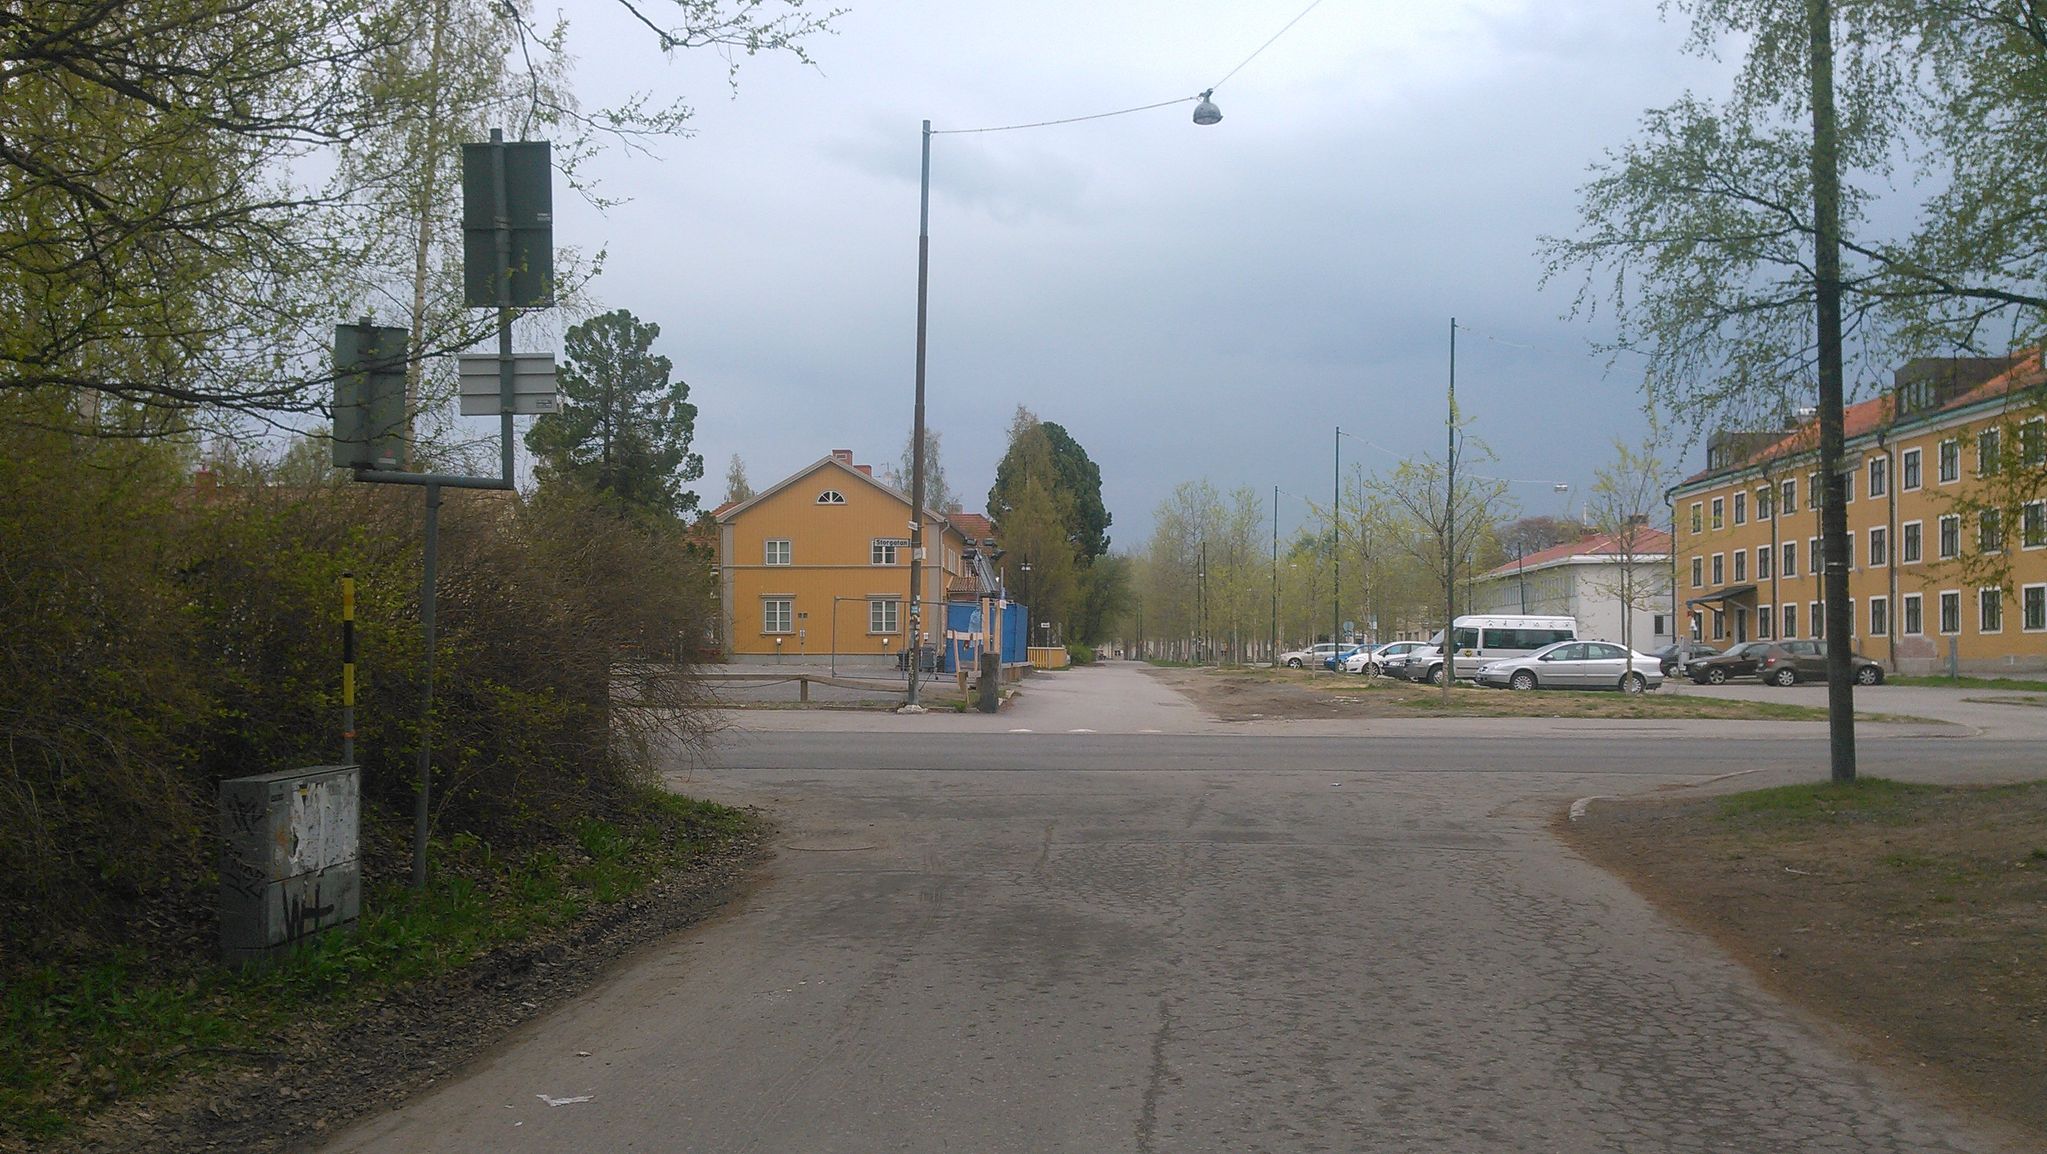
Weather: clear
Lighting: day
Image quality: good
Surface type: walking surface
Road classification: residential, cycleway
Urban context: urban centre
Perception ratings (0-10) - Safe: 5.39, Lively: 5.26, Beautiful: 7.42, Boring: 9.29, Depressing: 7.91, Wealthy: 3.8